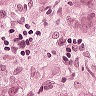
Metastatic tissue present: yes